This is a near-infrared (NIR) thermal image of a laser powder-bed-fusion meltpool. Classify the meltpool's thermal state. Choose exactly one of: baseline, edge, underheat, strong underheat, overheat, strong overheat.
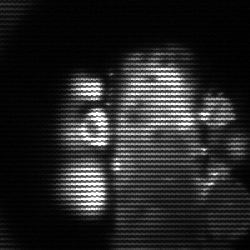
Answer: strong underheat